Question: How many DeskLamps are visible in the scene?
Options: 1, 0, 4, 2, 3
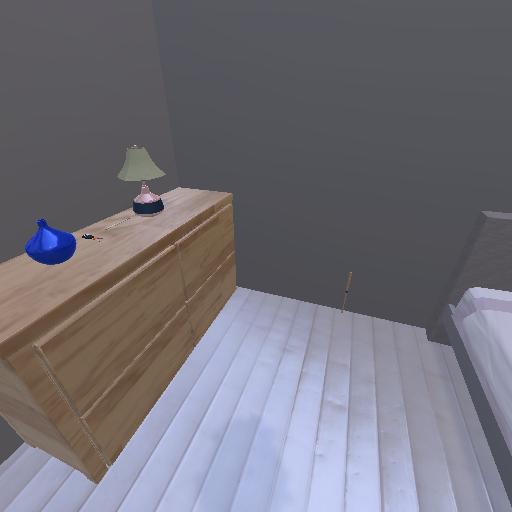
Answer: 1